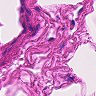
Metastatic tissue present: no